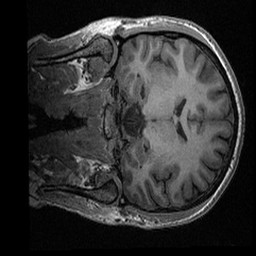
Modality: T1w
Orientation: coronal
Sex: male
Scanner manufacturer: ge
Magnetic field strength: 3 T
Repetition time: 0.0064 s
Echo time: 0.00281 s